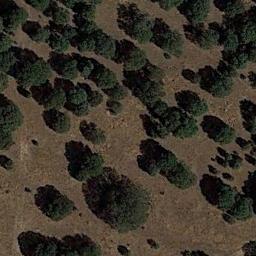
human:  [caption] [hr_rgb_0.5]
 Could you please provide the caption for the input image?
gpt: The chaparral is consist of dense green bushes .

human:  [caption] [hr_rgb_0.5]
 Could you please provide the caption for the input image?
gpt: There are clusters of lush trees in the desert .

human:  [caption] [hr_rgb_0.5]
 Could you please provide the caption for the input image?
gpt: Some disconnected green chaparrals grow on the wasteland .

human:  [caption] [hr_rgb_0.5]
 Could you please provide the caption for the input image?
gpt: Chaparral is densely distributed on the sand .

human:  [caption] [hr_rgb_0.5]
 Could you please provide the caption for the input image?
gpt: The plants in the chaparral vary in size .